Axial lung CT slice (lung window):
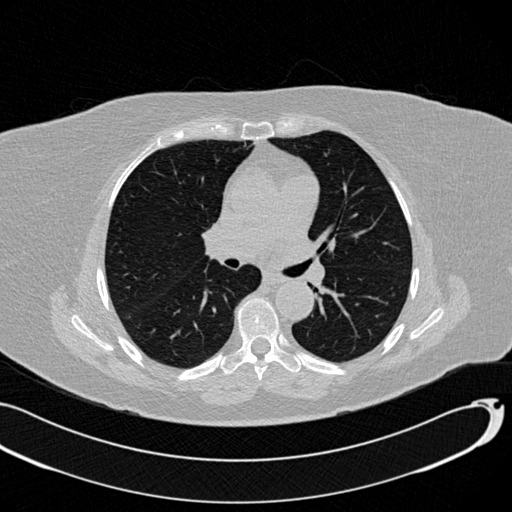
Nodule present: no